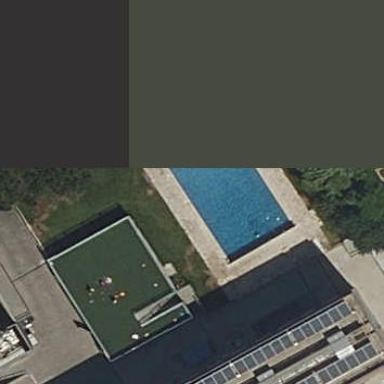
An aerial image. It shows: Swimming pool located in leisure land.